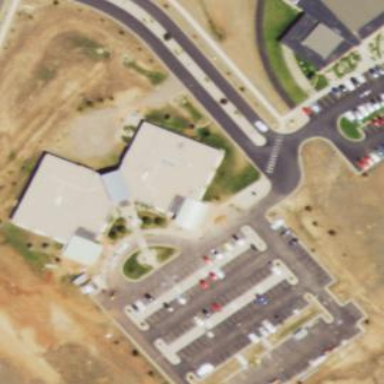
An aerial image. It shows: College building that serves as school.